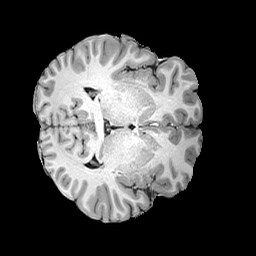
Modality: T1w
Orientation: axial
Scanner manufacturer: siemens
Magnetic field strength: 3 T
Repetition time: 2 s
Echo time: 0.0024 s